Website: macys
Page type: billing-address
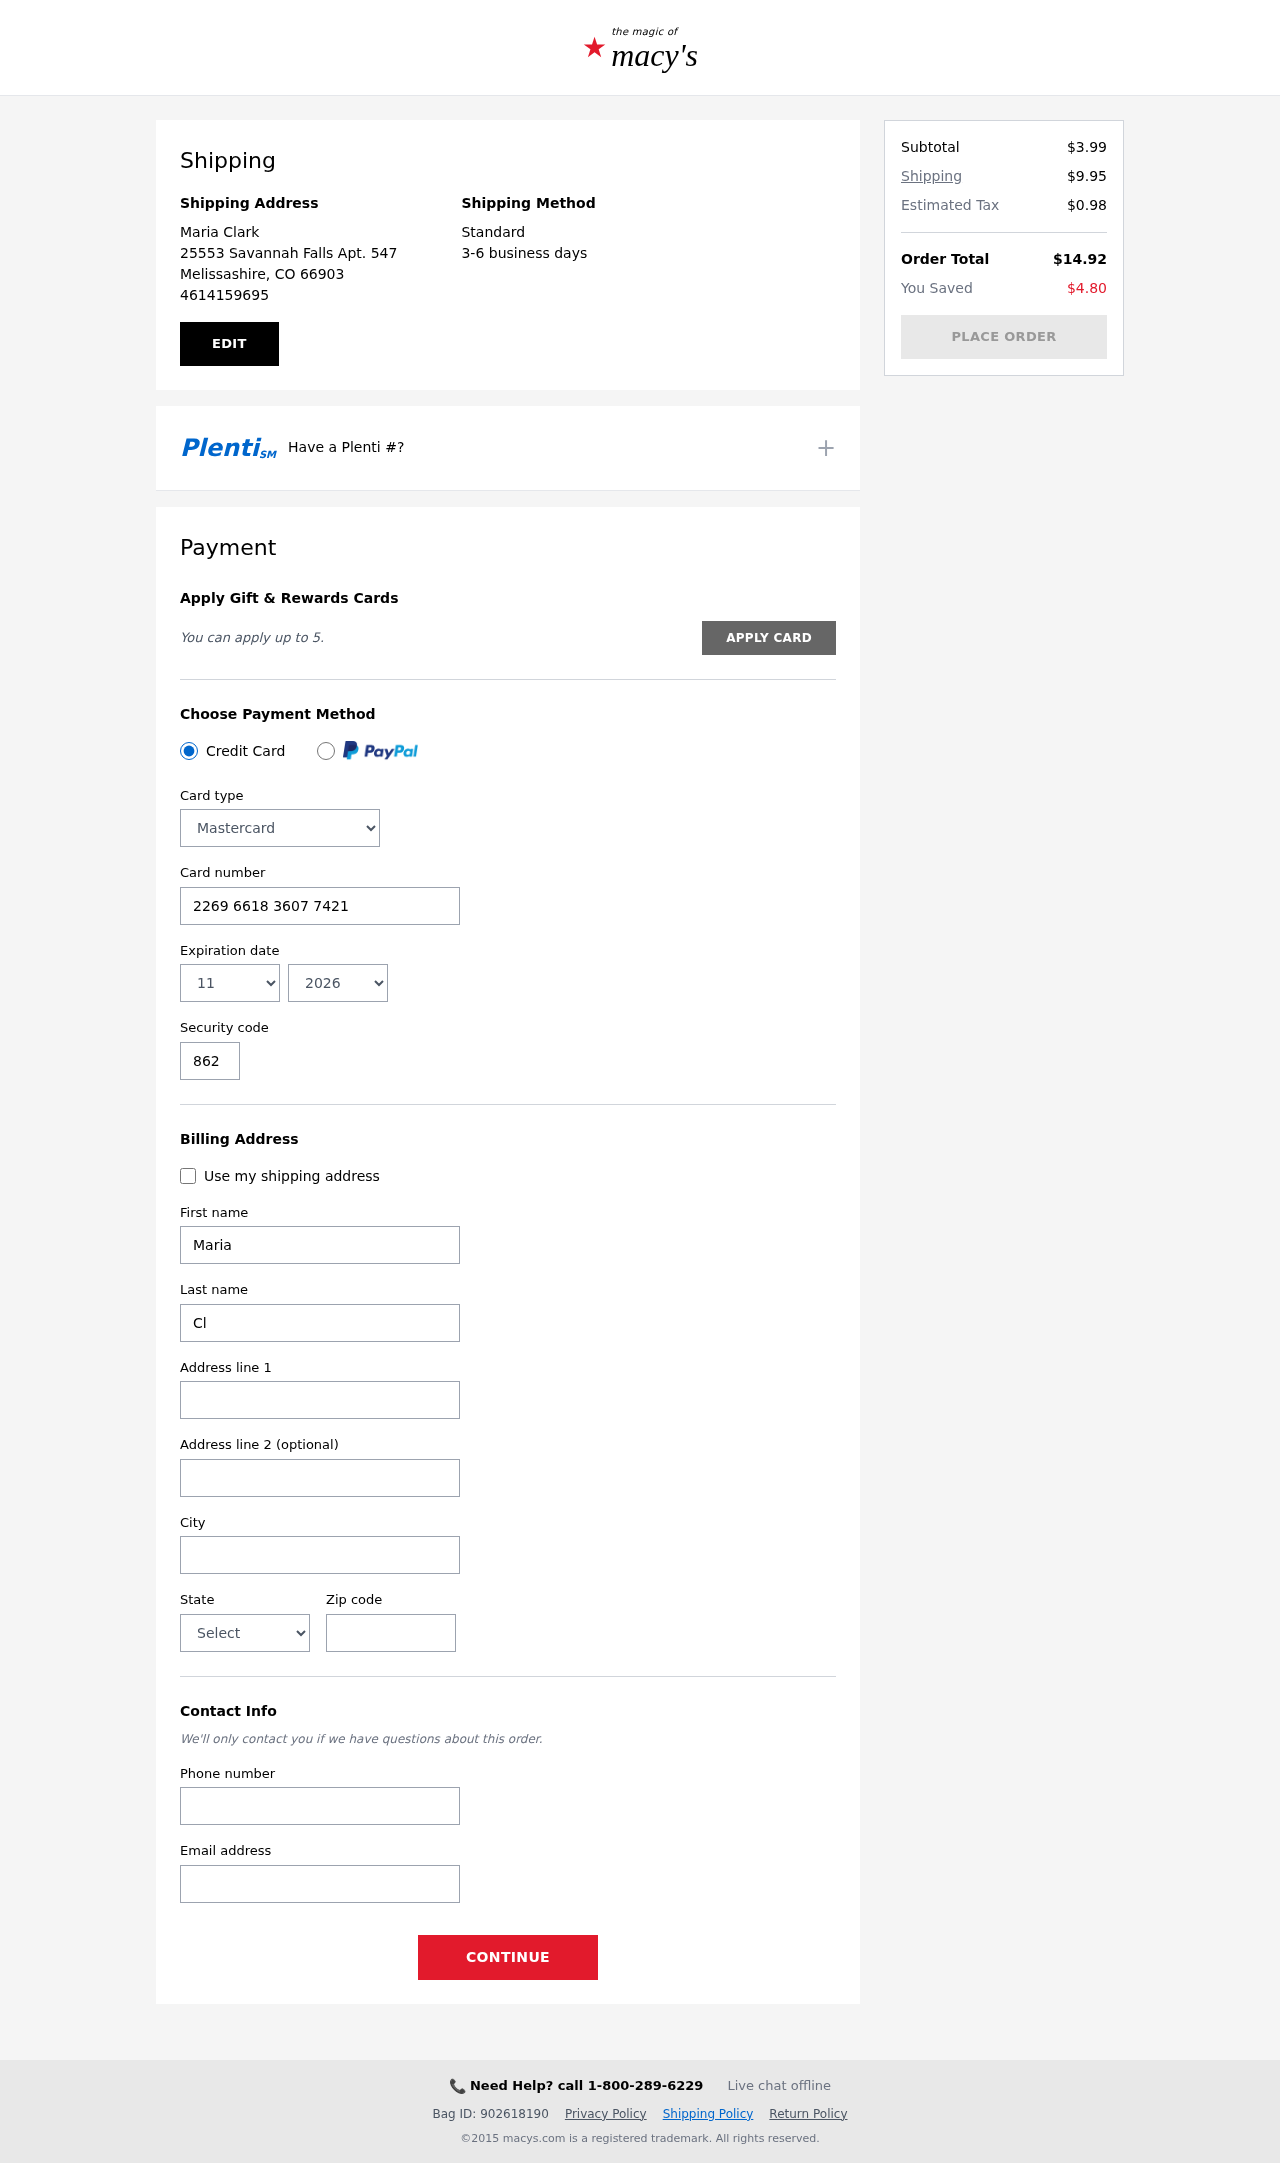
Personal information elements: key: PII_CARD_CVV
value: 862
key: PII_CARD_EXPIRY_MONTH
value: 11
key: PII_CARD_EXPIRY_YEAR
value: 26
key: PII_CARD_NUMBER
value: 2269 6618 3607 7421
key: PII_CARD_TYPE
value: Mastercard
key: PII_CITY
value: Melissashire
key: PII_CITY_STATE_ZIP
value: Melissashire, CO 66903
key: PII_EMAIL
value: mariaclark@yahoo.com
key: PII_FIRSTNAME
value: Maria
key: PII_FULLNAME
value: Maria Clark
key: PII_LASTNAME
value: Clark
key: PII_PHONE
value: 4614159695
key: PII_POSTCODE
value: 66903
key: PII_STATE
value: Colorado
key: PII_STREET
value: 25553 Savannah Falls Apt. 547
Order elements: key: ORDER_SUBTOTAL
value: $3.99
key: ORDER_SHIPPING_COST
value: $9.95
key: ORDER_TAX
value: $0.98
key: ORDER_TOTAL
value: $14.92
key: ORDER_SAVINGS
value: $4.80